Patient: sex M, age 61
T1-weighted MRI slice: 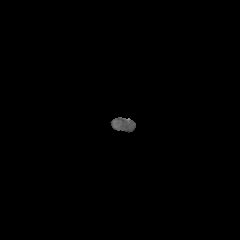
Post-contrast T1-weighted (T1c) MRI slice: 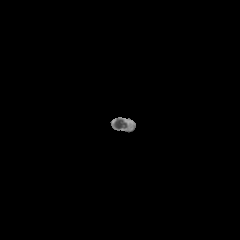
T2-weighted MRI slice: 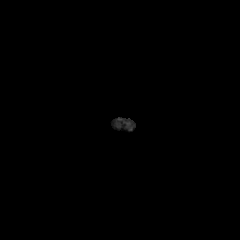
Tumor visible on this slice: no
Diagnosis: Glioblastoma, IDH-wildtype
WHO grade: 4